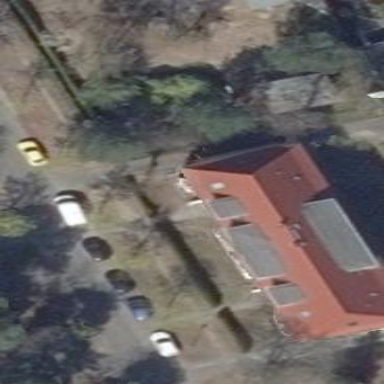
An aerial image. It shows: Apartment building with hipped roof.